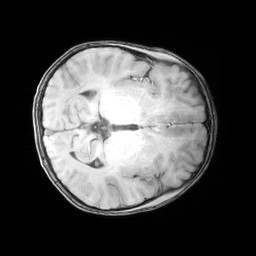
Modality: MP2RAGE
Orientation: axial
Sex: male
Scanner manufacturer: siemens
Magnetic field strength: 3 T
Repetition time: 5 s
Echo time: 0.00368 s